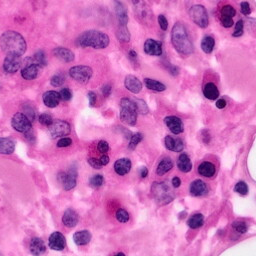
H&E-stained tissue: Pancreatic